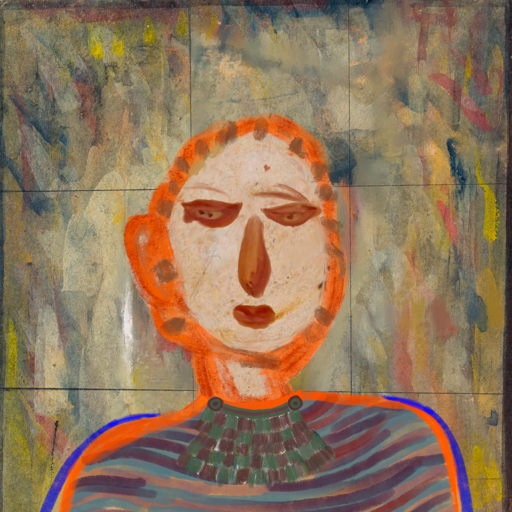
Background: GypsyMother, Head And Neck Front: Rupkatha, Face Front: Pious_Lady, Bust: Experience, Hair Front: Blank, Head Accessory: Blank, Second Necklace: After_Raid, Necklace: Blank, Baby: Blank